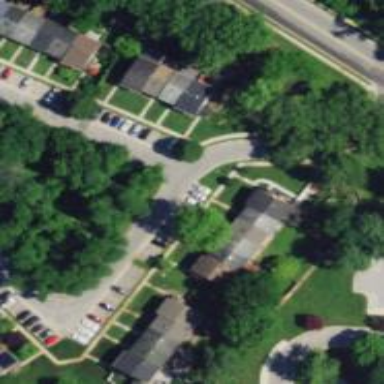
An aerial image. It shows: Smooth asphalt road in residential area.